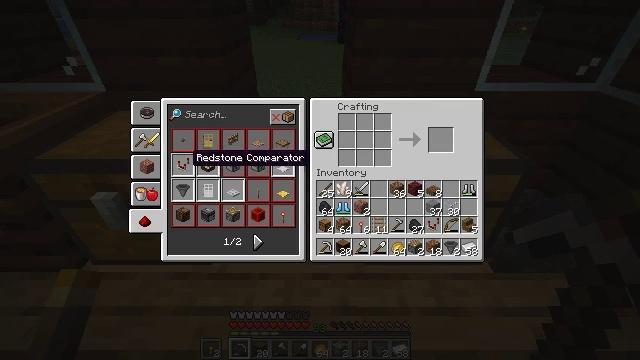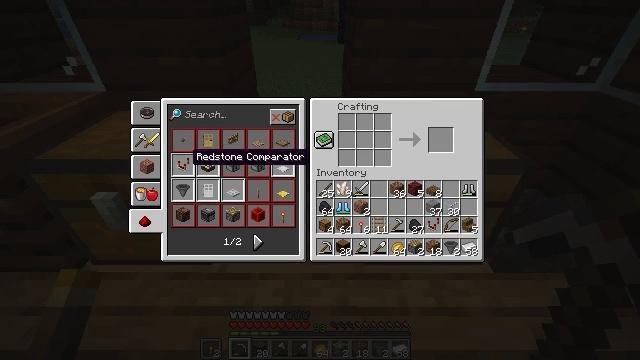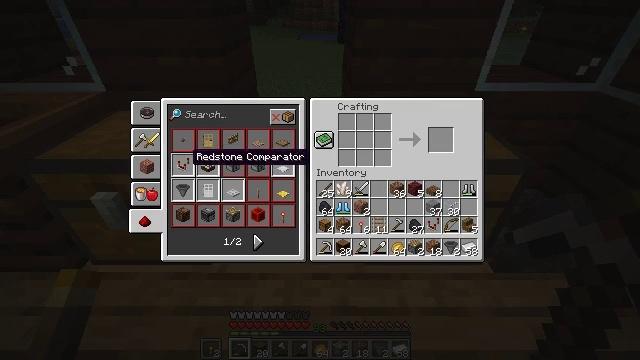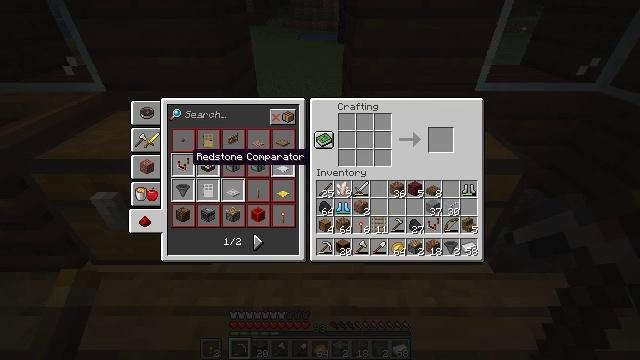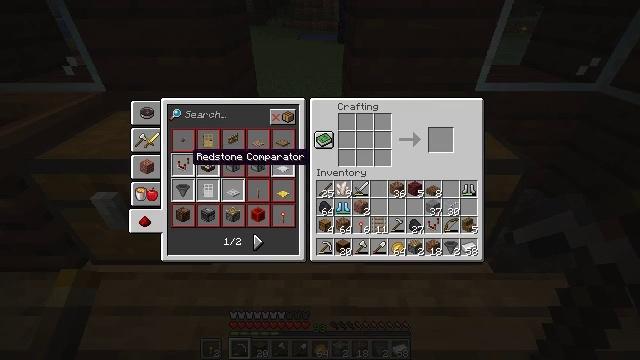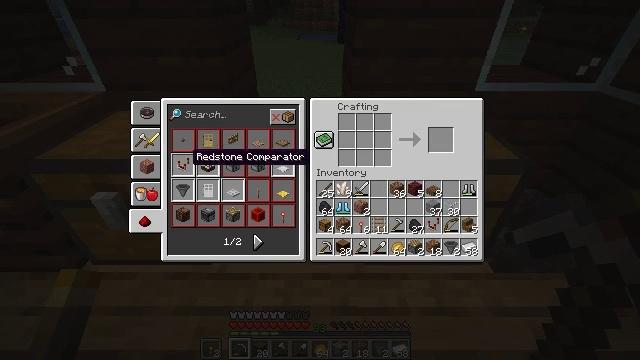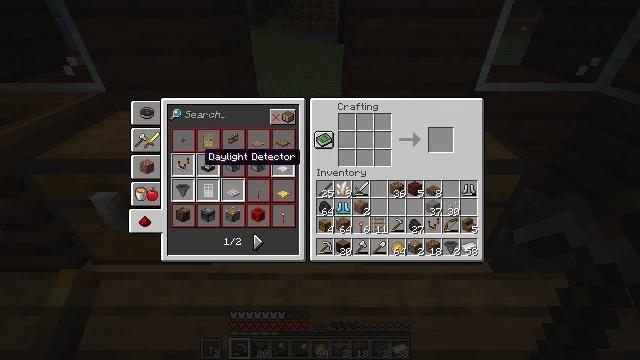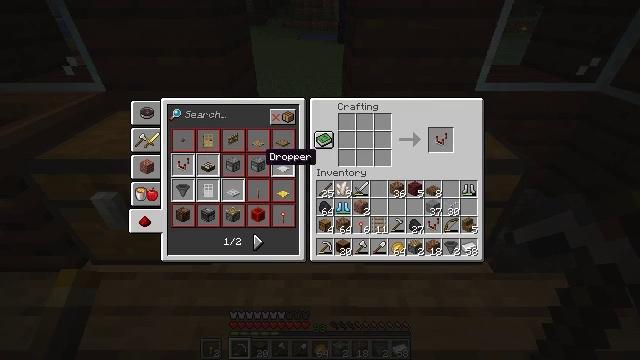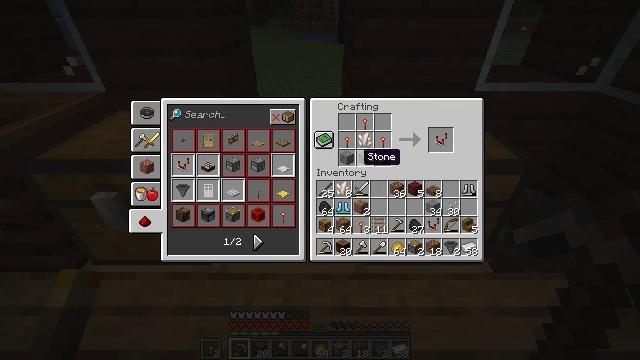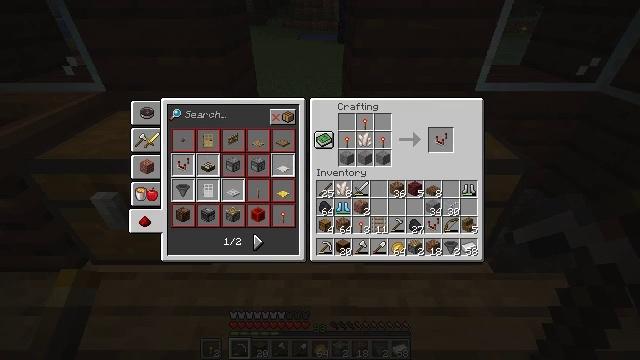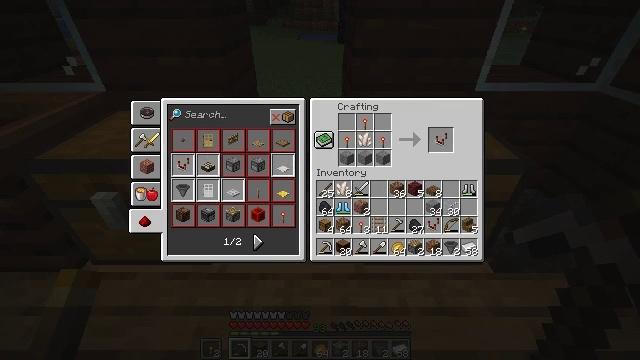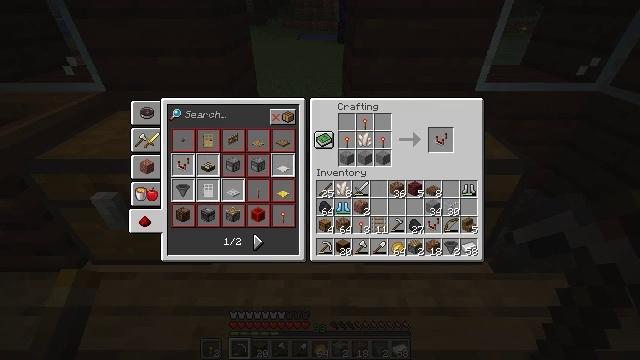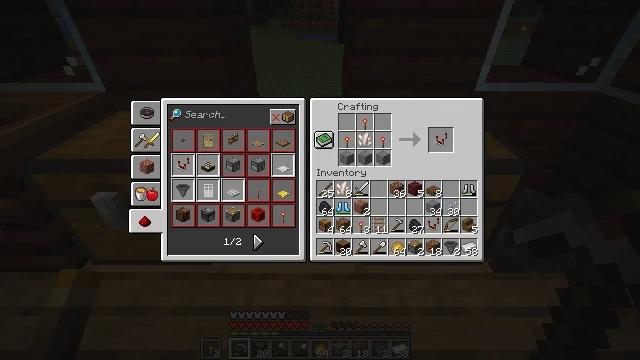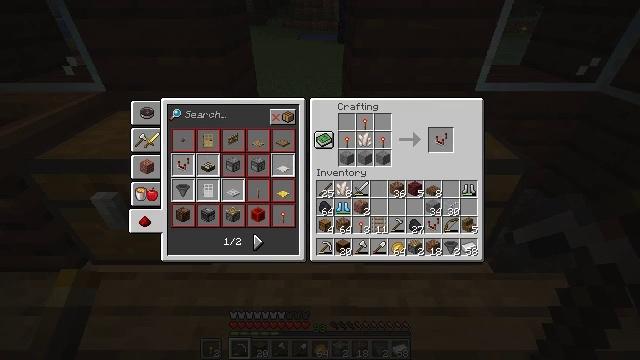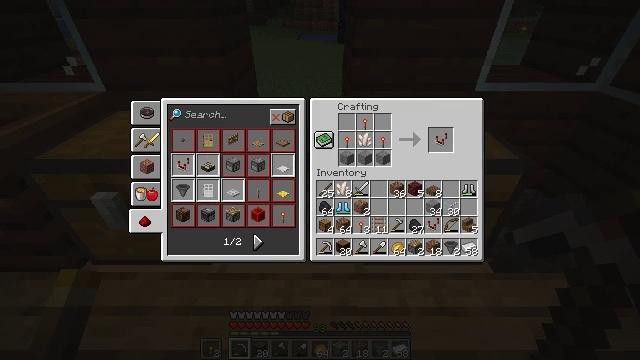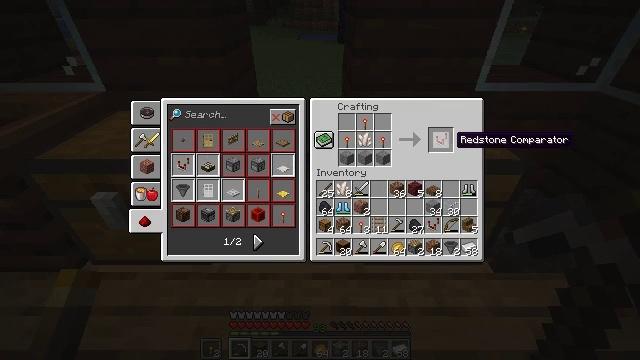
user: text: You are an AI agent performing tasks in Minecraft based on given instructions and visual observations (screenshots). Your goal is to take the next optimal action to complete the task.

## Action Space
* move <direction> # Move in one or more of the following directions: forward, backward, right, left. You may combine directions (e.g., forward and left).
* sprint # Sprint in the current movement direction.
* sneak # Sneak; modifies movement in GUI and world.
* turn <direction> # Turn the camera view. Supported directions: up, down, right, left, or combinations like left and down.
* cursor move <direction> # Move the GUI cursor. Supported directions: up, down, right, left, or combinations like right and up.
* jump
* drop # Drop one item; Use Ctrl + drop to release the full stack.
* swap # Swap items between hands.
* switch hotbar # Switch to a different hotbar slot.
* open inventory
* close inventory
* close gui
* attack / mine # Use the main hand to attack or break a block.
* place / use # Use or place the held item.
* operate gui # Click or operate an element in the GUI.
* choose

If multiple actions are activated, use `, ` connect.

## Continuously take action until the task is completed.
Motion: motion action
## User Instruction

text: Create a comparator with three redstone torches, three stones, and one nether quartz.
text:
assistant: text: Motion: no_op
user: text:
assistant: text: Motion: operate gui
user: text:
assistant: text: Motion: operate gui
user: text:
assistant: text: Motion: no_op
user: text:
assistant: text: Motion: no_op
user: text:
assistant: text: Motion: cursor move right
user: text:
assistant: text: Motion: cursor move right
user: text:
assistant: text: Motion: cursor move right
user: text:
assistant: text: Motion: cursor move right
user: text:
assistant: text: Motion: cursor move right
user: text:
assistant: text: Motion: cursor move right
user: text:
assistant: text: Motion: no_op
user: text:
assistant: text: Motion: no_op
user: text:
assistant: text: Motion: no_op
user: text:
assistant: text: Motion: cursor move right
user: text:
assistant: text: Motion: sneak
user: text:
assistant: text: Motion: sneak
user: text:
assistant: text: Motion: sneak
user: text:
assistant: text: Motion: sneak
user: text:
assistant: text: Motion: no_op
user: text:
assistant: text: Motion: no_op
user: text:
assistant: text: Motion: no_op
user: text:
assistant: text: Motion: no_op
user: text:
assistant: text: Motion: no_op
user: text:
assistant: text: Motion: no_op
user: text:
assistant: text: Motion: no_op
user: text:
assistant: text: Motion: no_op
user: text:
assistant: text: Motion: no_op
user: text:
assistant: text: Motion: no_op
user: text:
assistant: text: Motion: operate gui